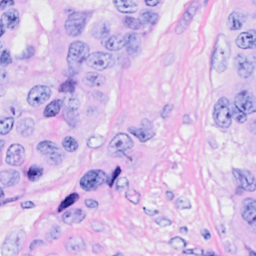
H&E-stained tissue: Breast